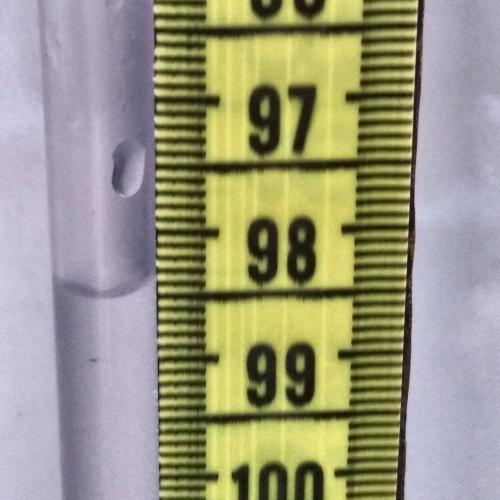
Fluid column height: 98.5 cm